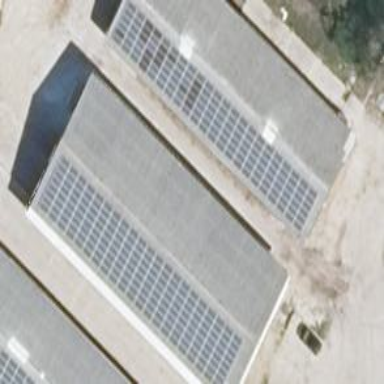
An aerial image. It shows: Solar-powered generator using photovoltaic technology. This small installation generates electricity through solar photovoltaic panels.